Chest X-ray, AP view. Patient: 31 years old, sex F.
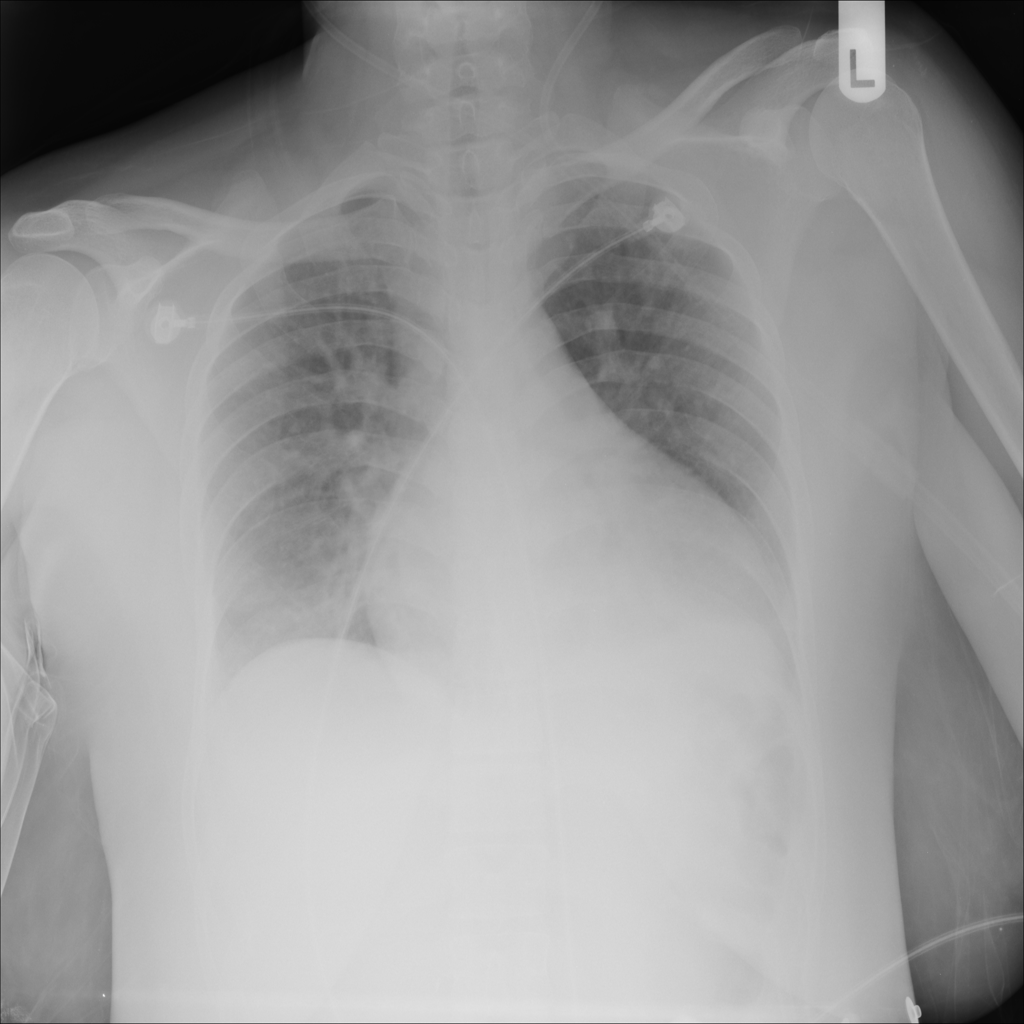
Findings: Cardiomegaly